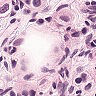
Metastatic tissue present: yes